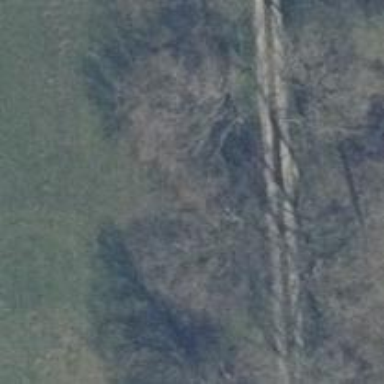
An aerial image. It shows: Row of trees in natural setting.